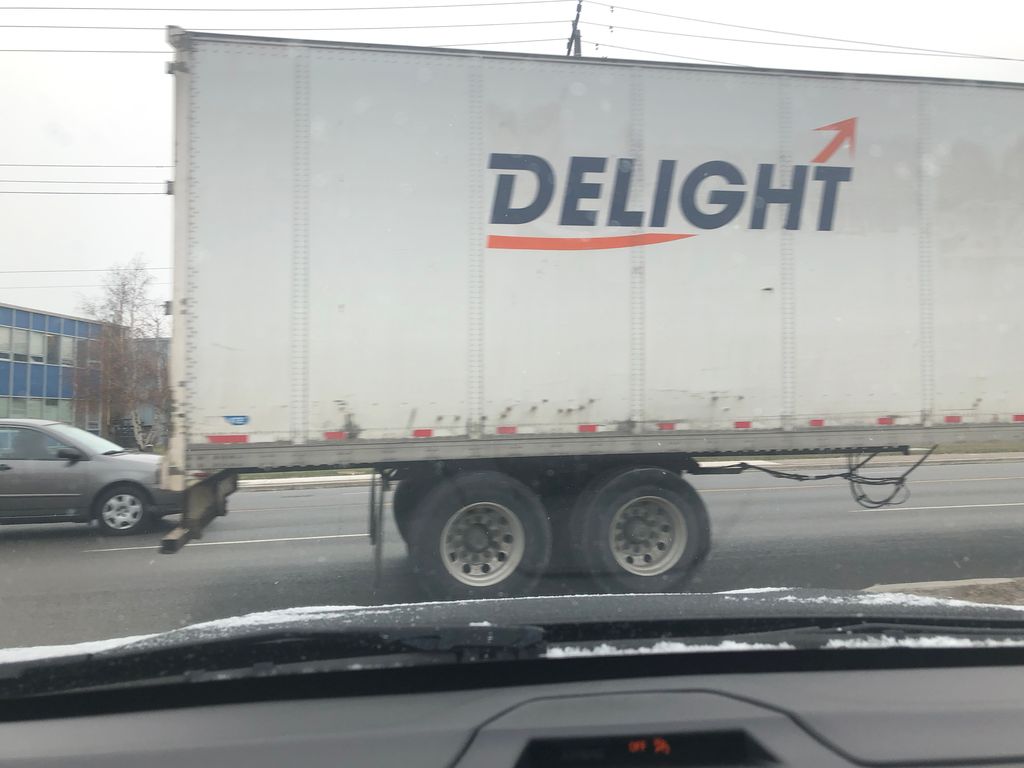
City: toronto